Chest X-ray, PA view. Patient: 49 years old, sex F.
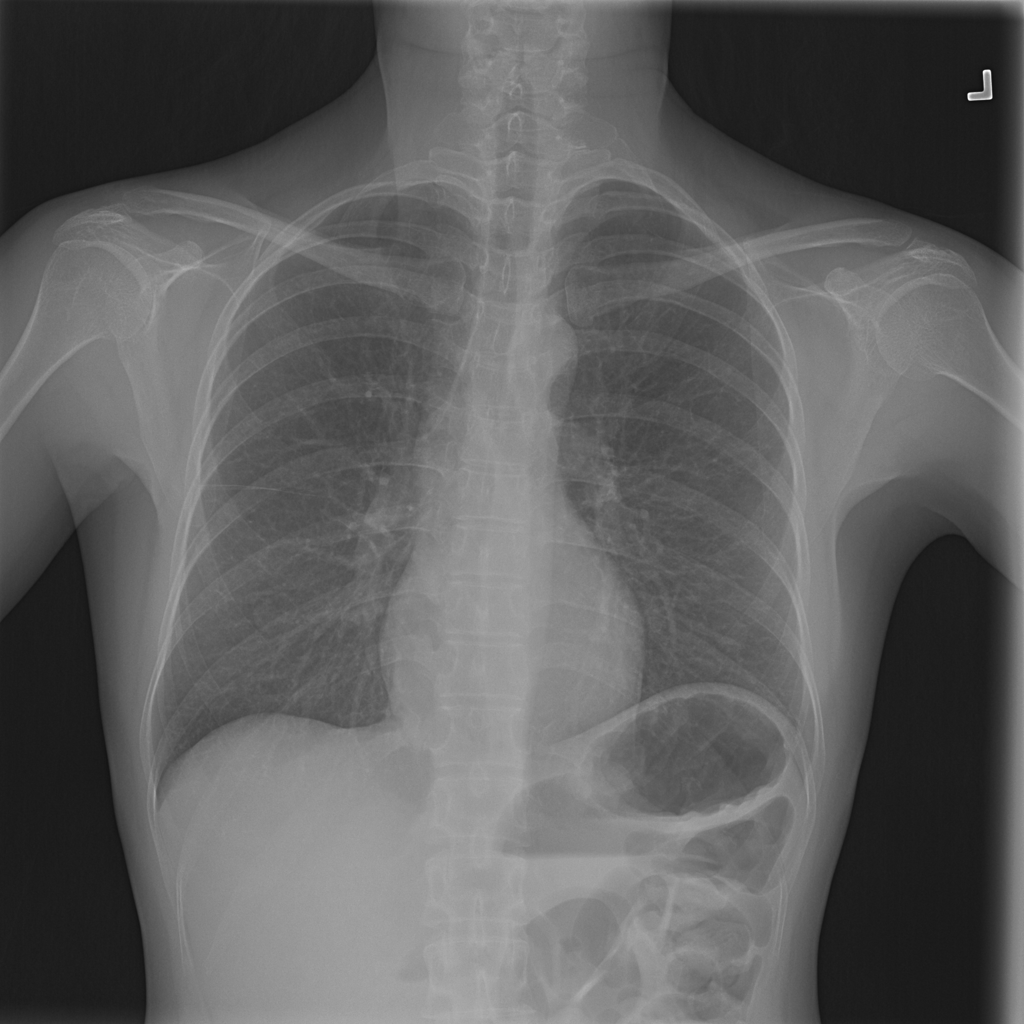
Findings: No Finding